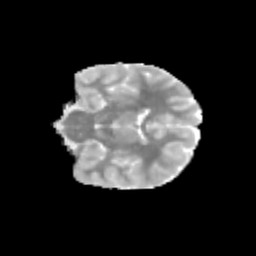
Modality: MD
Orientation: coronal
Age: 12
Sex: male
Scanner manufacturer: siemens
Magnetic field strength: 3 T
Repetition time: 3.8 s
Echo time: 0.07 s